Период свободных колебаний груза, висящего на пружине, оказался равным $T_0$. Затем груз расположили на горизонтальной поверхности с трением (см. рис. а) и, смещая груз влево и вправо, измерили ширину области $2a$, в которой груз может находиться в равновесии под действием силы трения и упругой силы пружины (так называемая зона застоя). В следующем опыте груз сместили из зоны застоя на расстояние, существенно превышающее $a$, и наблюдали колебания груза при наличии трения.
Каков будет период колебаний в этом случае? Теперь поставим опыт иначе. Всякий раз, когда груз при колебаниях оказывается в крайнем левом положении, по грузу стукают молоточком и его скорость после удара становится равной $v_0$ (см. рис. б).
Какова будет амплитуда установившихся колебаний груза? Предполагая, что амплитуда установившихся колебаний значительно больше ширины зоны застоя, определите, на сколько период установившихся колебаний отличается от периода свободных колебаний $T_0$.
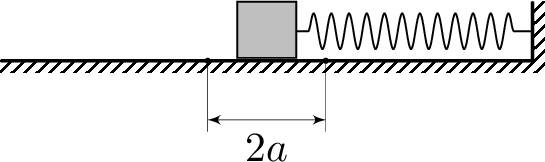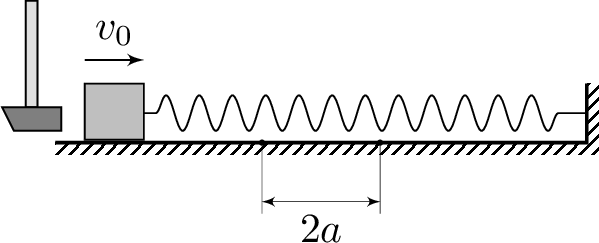
Темы:
T, Механика, Динамика, Трение скольжения, Колебания, Всероссийские, Сухое трение, Трение, Вынужденные колебания